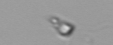
Label: flagellate